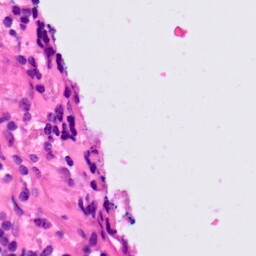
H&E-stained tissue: Lung